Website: bh-photo
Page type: cross-sells
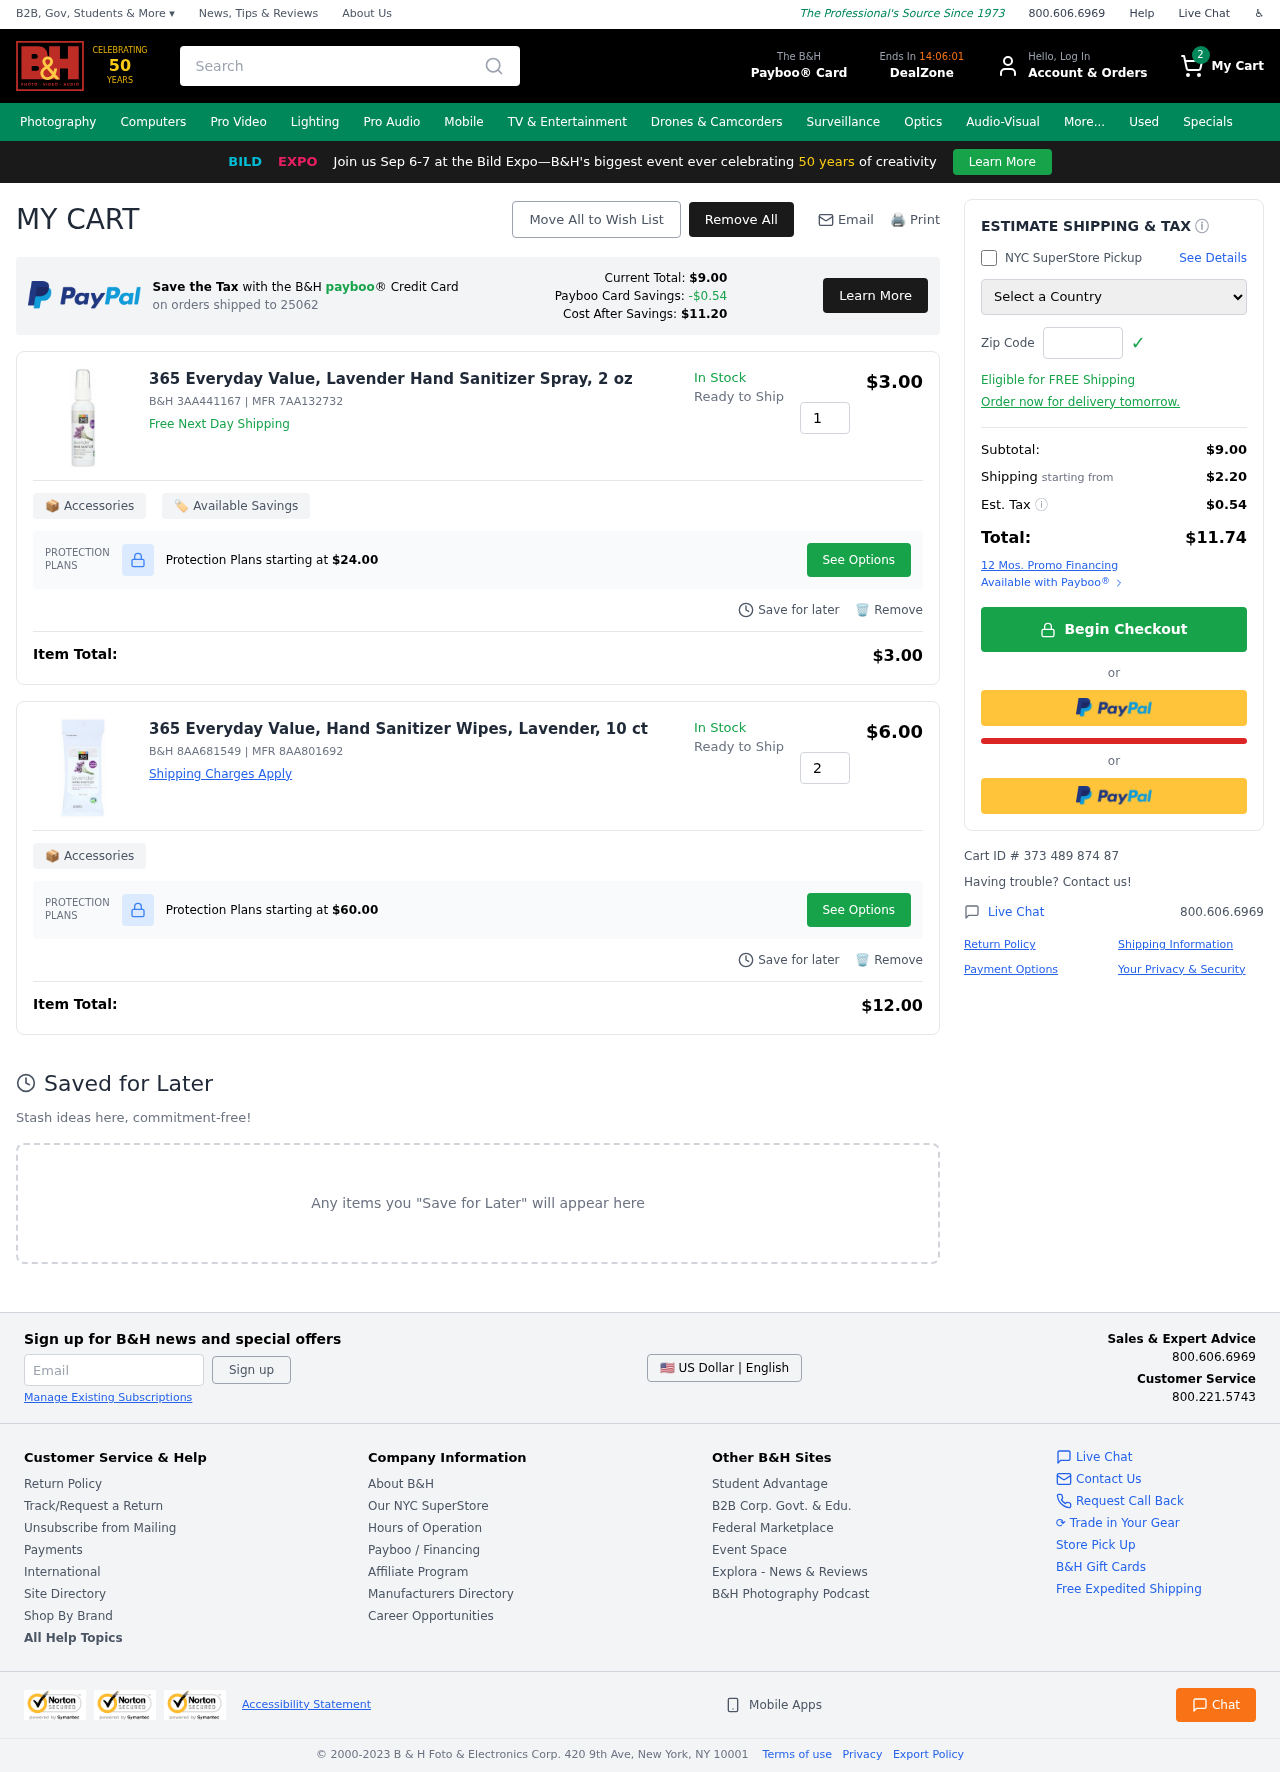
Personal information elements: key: PII_COUNTRY
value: United States
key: PII_POSTCODE
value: on orders shipped to 25062
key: PII_POSTCODE2
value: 27746
Product elements: key: PRODUCT1_NAME
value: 365 Everyday Value, Lavender Hand Sanitizer Spray, 2 oz
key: PRODUCT1_PRICE
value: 3
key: PRODUCT1_QUANTITY
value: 1
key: PRODUCT2_NAME
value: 365 Everyday Value, Hand Sanitizer Wipes, Lavender, 10 ct
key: PRODUCT2_PRICE
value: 6
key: PRODUCT2_QUANTITY
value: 2
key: PRODUCT1_SKU
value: B&H 3AA441167
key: PRODUCT1_MFR
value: MFR 7AA132732
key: PRODUCT1_PROTECTION_PRICE
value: $24.00
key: PRODUCT1_ITEM_TOTAL
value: $3.00
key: PRODUCT2_SKU
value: B&H 8AA681549
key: PRODUCT2_MFR
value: MFR 8AA801692
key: PRODUCT2_PROTECTION_PRICE
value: $60.00
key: PRODUCT2_ITEM_TOTAL
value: $12.00
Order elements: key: ORDER_NUM_ITEMS
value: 2
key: PAYBOO_CURRENT_TOTAL
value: $9.00
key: ORDER_SUBTOTAL
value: $9.00
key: ORDER_SHIPPING_COST
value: $2.20
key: ORDER_TAX
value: $0.54
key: ORDER_TOTAL
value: $11.74
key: ORDER_ID
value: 373 489 874 87
Search elements: key: HEADER_SEARCH
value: Search
Other elements: key: PAYBOO_SAVINGS
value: -$0.54
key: PAYBOO_COST_AFTER_SAVINGS
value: $11.20